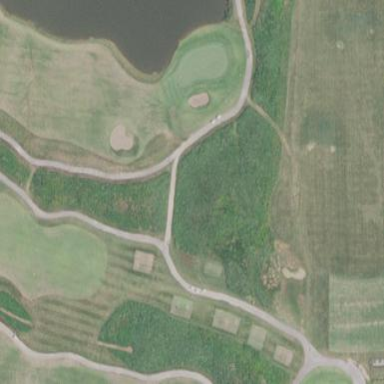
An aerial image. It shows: Area of rough grass used for golf.